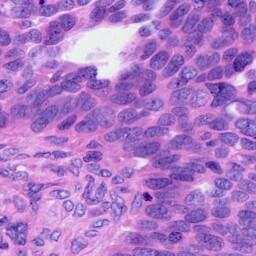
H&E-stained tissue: Ovarian